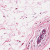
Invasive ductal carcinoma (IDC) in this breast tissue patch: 0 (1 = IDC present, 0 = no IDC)